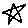
Label: star